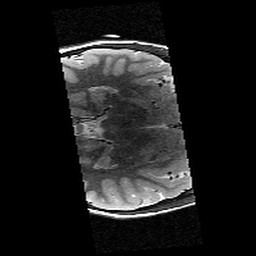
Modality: T2w
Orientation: axial
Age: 12
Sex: female
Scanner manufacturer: siemens
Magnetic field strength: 3 T
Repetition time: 9.23 s
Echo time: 0.067 s